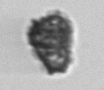
Label: Syracosphaera_pulchra